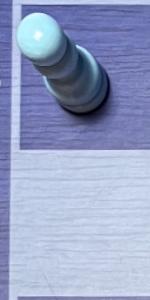
Label: Empty